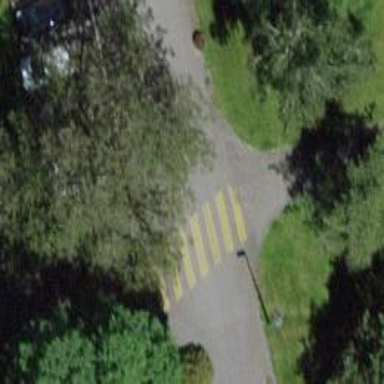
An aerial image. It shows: Asphalt footway.